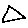
Label: triangle